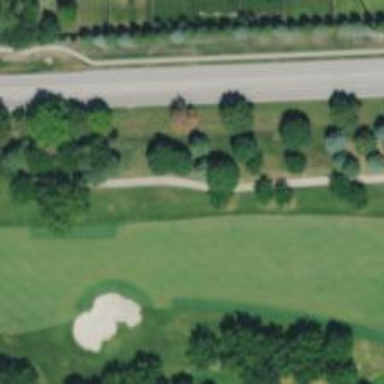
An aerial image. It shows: Golf hole.